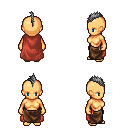
a pixel art fantasy rpg character, female body template, human, tanned skin, maroon cape, robe skirt, gray mohawk hairstyle, four views (front, back, left, right), 2x2 character sprite sheet, small pixel art, hard edges, no anti-aliasing